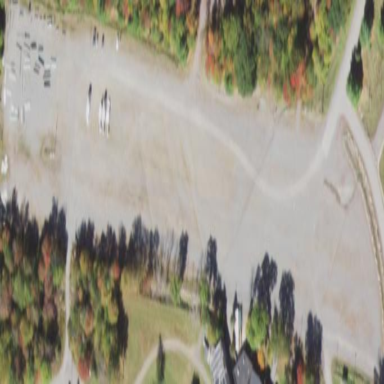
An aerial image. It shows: Parking area.